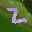
Label: 2